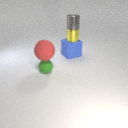
small yellow metal cylinder below small gray metal cylinder